Question: I was learning the Java SAX API. I made my own XML feed using php. Here is the XML Document

Now when i wanted to make my application output to the console nothing came up. I pinpointed the problem to the 'endElement' method in my 'XMLHandler' that extends 'DefaultHandler'. Here is my implementation of it.
'''
public void endElement(String uri, String localName, String qName) throws SAXException {
//I added the next three lines for debugging
System.out.println("Found End Element " + count + " times");
System.out.println("Localname = " + localName);
System.out.println("QName = " + qName);
super.endElement(uri, localName, qName);
if (this.currentItem != null){
if (localName.equalsIgnoreCase(me.osama.XMLParsing.BaseFeedParser.ITEMNAME)){
currentItem.setItemName(builder.toString());
} else if (localName.equalsIgnoreCase(me.osama.XMLParsing.BaseFeedParser.ITEMSITE)){
currentItem.setItemSite(builder.toString());
} else if (localName.equalsIgnoreCase(me.osama.XMLParsing.BaseFeedParser.ITEMNO)){
currentItem.setItemNo(builder.toString());
} else if (localName.equalsIgnoreCase(me.osama.XMLParsing.BaseFeedParser.ITEM)){
System.out.println(currentItem);
items.add(currentItem);
}
builder.setLength(0);
}
count++;
}
'''
Turns out that 'localName' kept on coming empty hence the conditions never held true and the code never went into the decision block. On the other hand 'qName' brought all names out properly and once i changed the variable to 'qName' the 'List<Item> items' collection type did fill up and worked correctly.
I am here to ask why did qName work and not localName? Whereas the tutorial from IBM's DeveloperWorks used an RSS feed and 'localName' worked perfectly for him.
P.S. this is the feed the IBM Tutorial used: <URL>
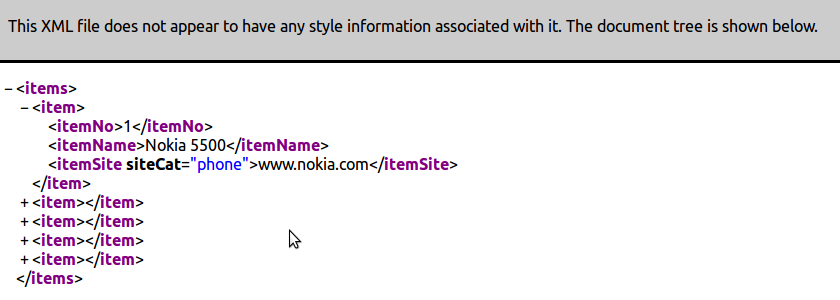
Answer: As per the <URL>,
> By default, an XML reader will report a Namespace URI and a localName
for every element that belongs in a namespace, in both the start and
end handler.
Perhaps, if you add a namespace to the XML and define your elements in that namespace, it would return a valid 'localName'. The article also mentions that with namespace processing, some implementations will return 'qName'.